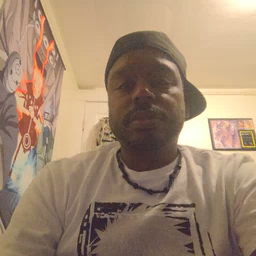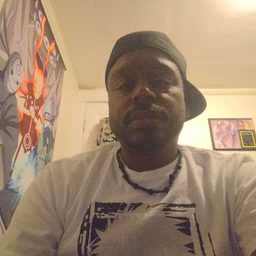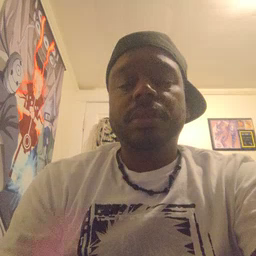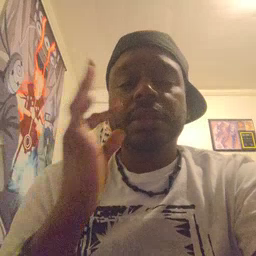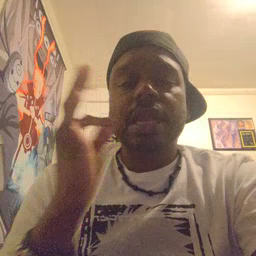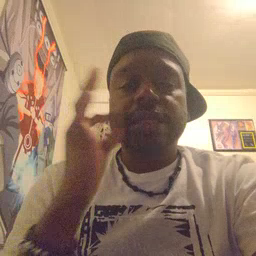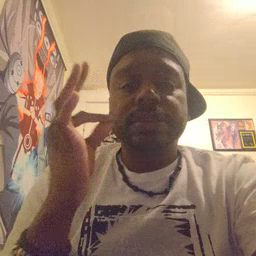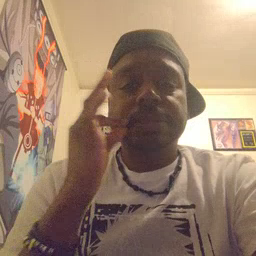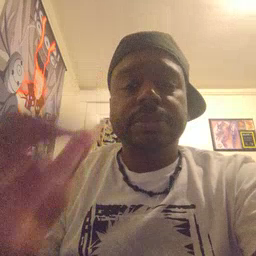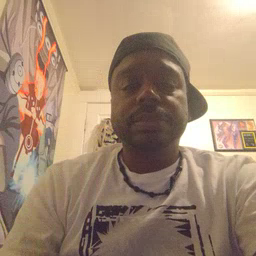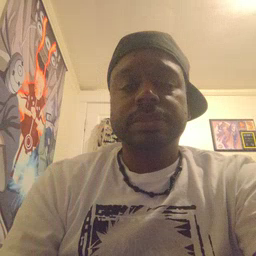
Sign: cat